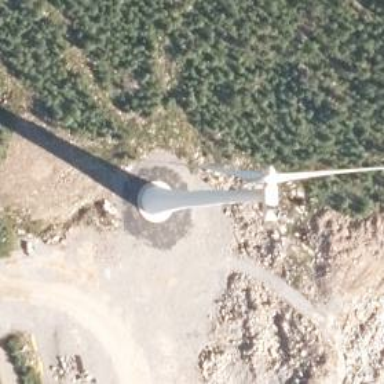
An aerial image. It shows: Wind-powered generator.